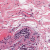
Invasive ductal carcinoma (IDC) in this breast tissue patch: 0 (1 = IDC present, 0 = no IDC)